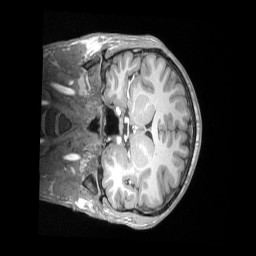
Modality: T1w
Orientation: coronal
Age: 25
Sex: male
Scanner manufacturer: siemens
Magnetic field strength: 3 T
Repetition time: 2.53 s
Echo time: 0.00164 s